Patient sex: M
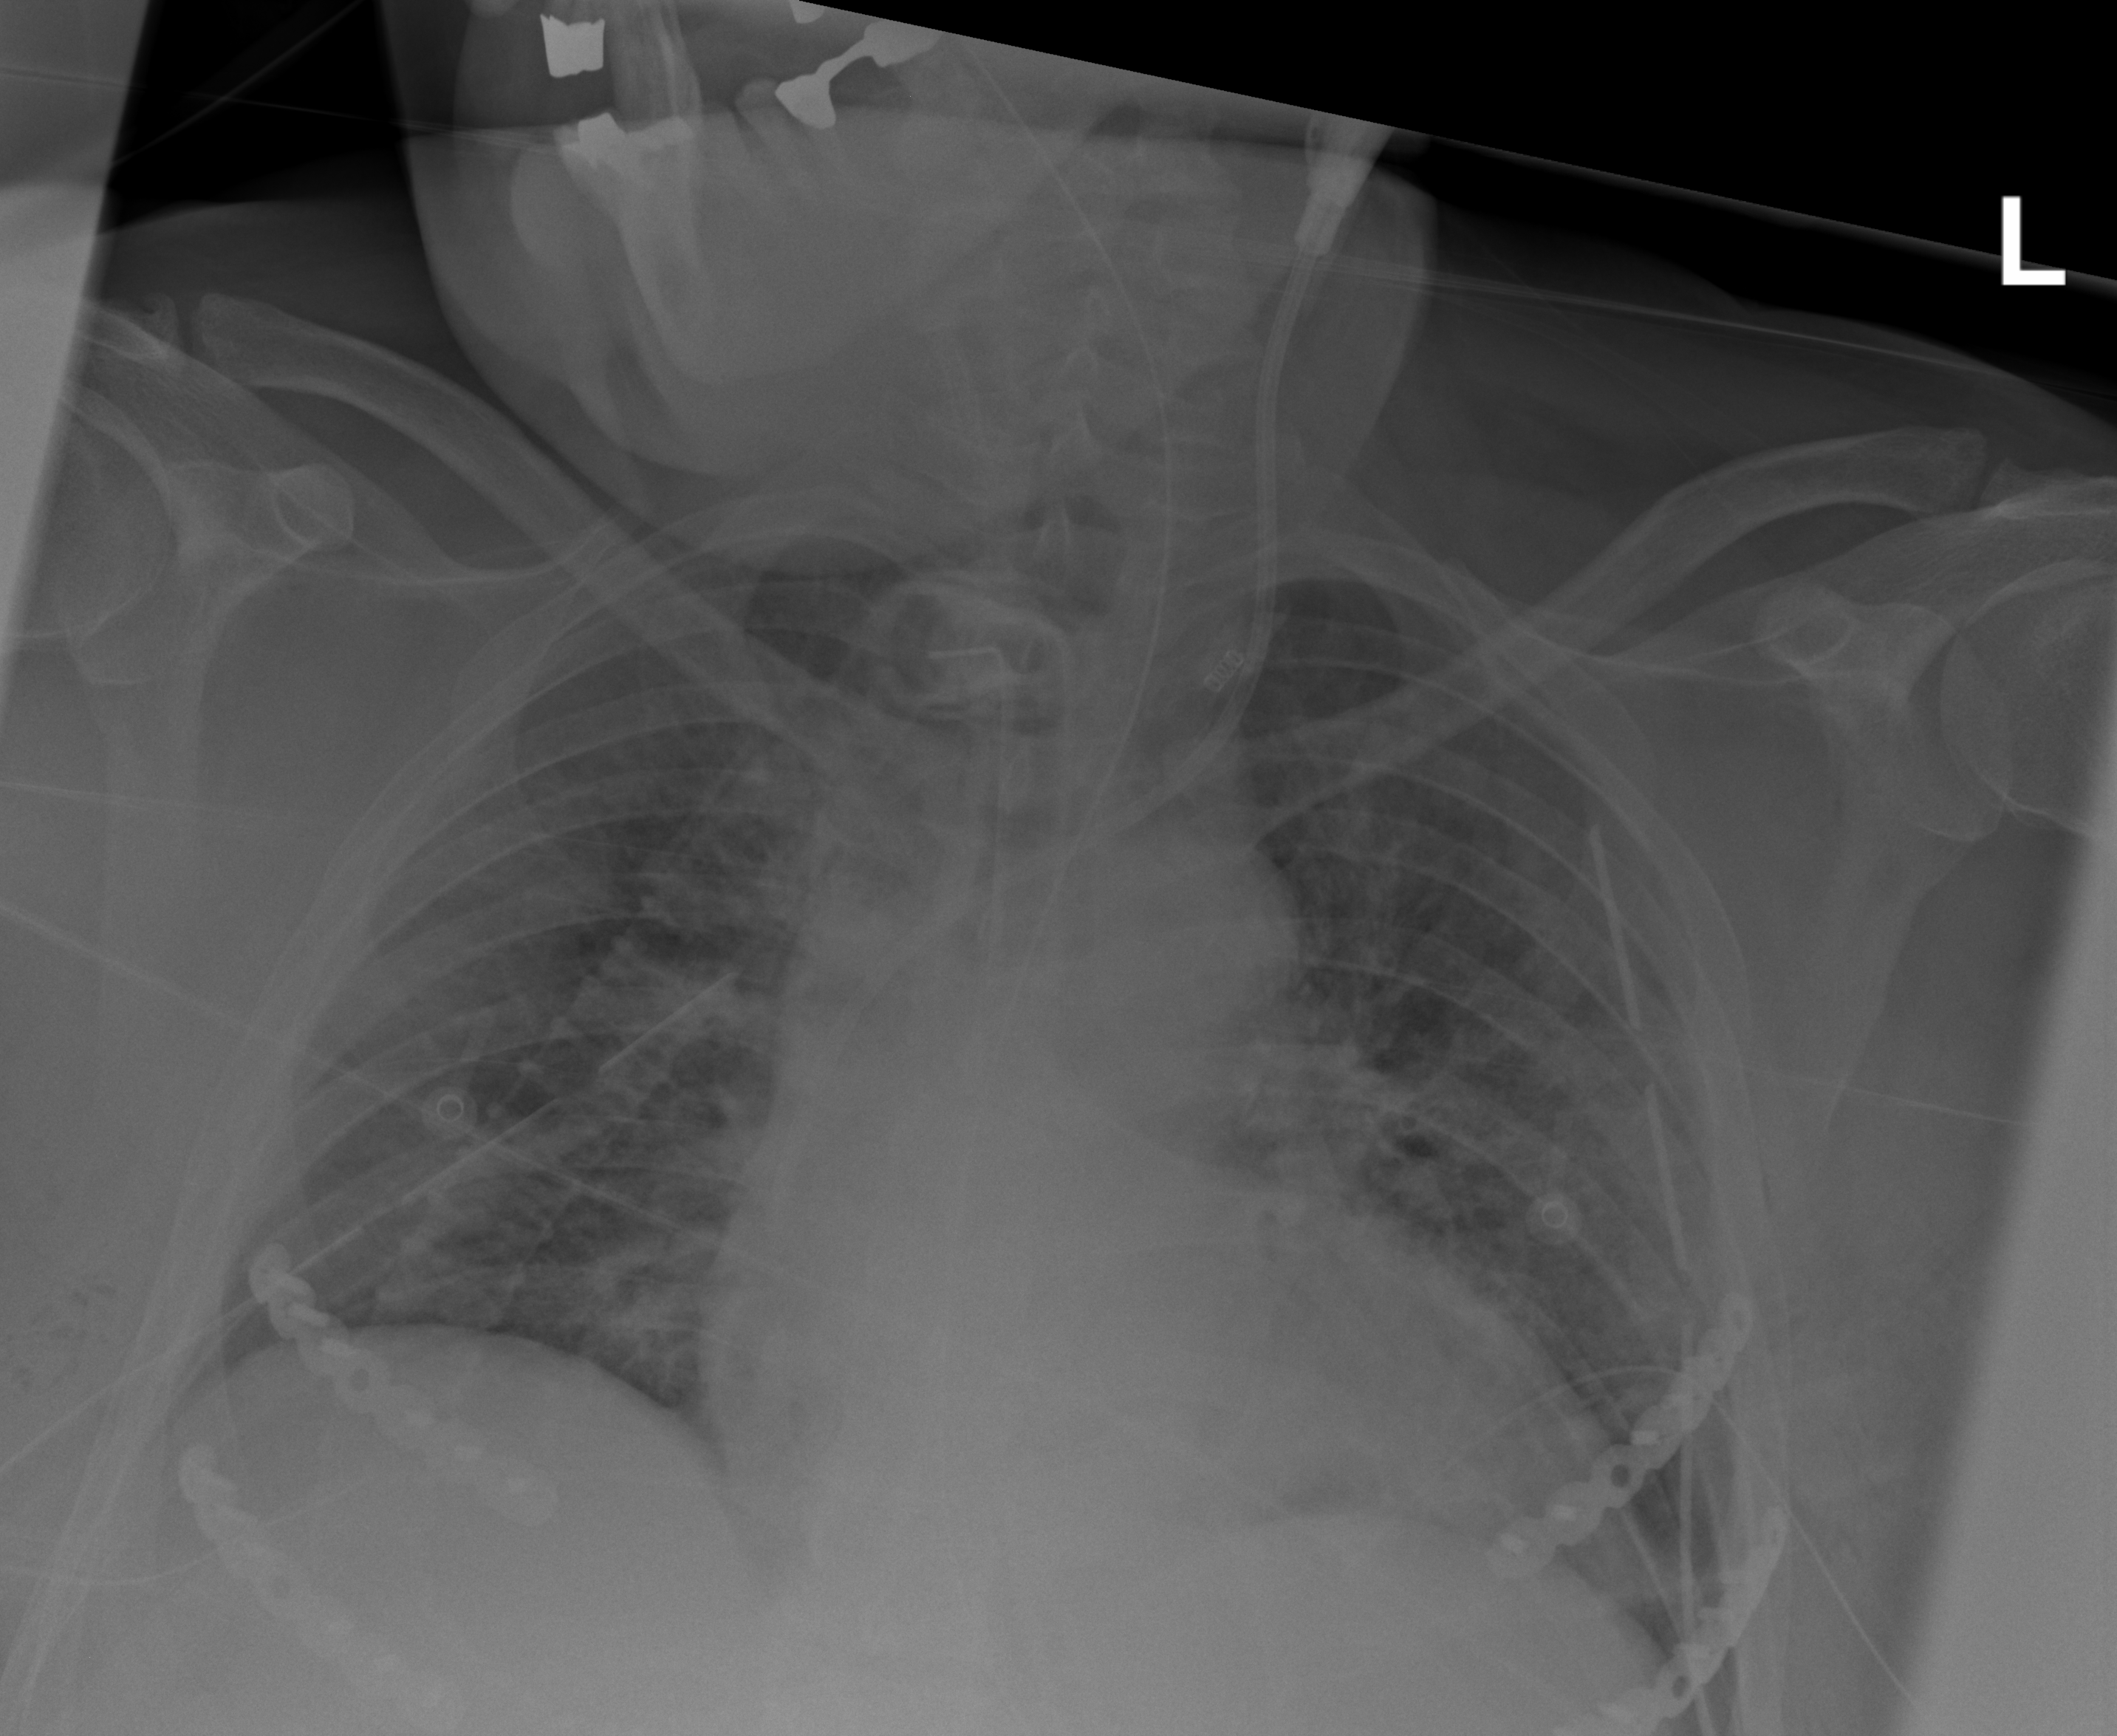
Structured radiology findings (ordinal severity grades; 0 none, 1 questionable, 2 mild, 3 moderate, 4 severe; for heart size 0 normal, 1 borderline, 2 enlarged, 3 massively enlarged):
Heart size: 2
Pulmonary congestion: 2
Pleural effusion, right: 0
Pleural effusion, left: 0
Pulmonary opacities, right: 2
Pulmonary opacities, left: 2
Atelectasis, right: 2
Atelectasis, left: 2